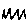
Label: zigzag